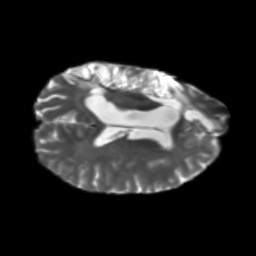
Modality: T2w
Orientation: axial
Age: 37
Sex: female
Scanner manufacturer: siemens
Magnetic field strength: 3 T
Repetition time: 5.47 s
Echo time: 0.0854 s